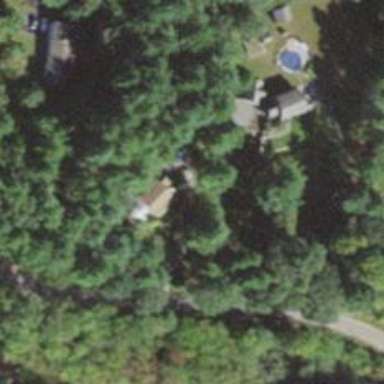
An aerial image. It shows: Residential driveway serving as service road.